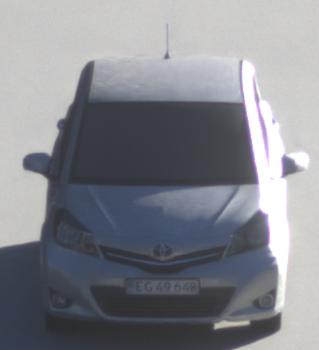
Make: Toyota
Model: Yaris 1.0
Detailed model: Yaris (XP9)
Model produced from: 2009/01
Model produced until: 2010/10
Doors: 3
Color: white
Road condition: dry road
Daytime: sunrise or sunset
Contrast: medium contrast